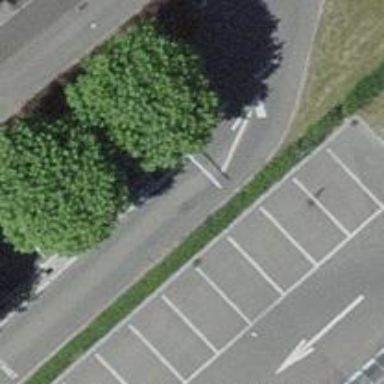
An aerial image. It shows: Lift gate barrier.